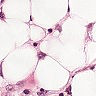
Metastatic tissue present: yes